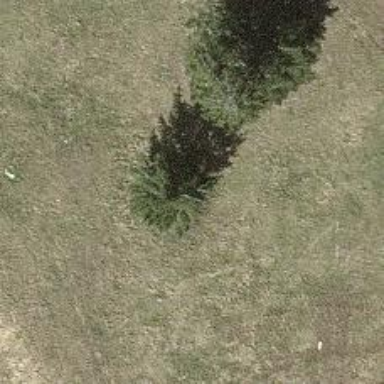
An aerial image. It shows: Evergreen tree with needle-leaved leaves.